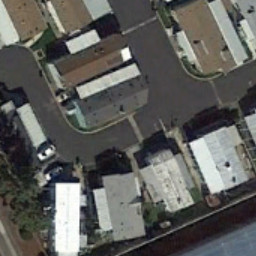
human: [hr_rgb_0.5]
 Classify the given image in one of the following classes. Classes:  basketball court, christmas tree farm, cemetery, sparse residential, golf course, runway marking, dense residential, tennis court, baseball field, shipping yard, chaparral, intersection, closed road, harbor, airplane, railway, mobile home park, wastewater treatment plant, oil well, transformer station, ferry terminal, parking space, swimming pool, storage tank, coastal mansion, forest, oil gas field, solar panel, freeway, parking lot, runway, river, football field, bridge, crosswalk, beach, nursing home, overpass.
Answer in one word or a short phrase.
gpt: mobile home park